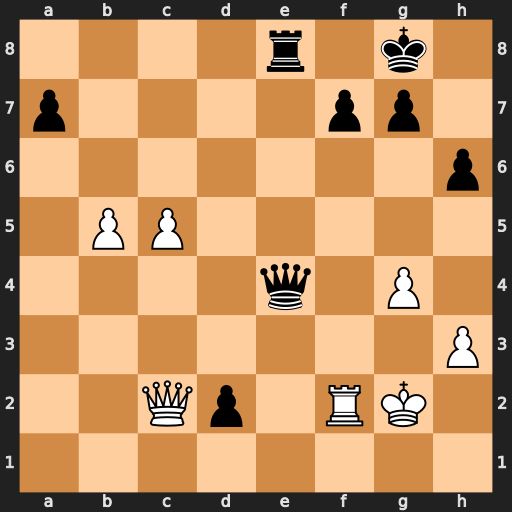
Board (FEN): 4r1k1/p4pp1/7p/1PP5/4q1P1/7P/2Qp1RK1/8
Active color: w
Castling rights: -
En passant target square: -
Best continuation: Qxe4 Rxe4 Rxd2